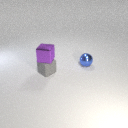
small blue metal sphere behind small gray rubber cube